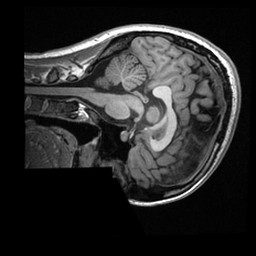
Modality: T1w
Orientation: sagittal
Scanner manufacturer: ge
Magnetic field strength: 3 T
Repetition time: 0.00766 s
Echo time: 0.002936 s